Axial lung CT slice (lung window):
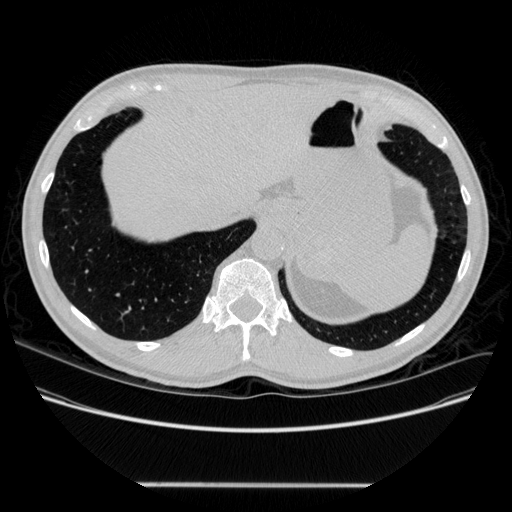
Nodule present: no